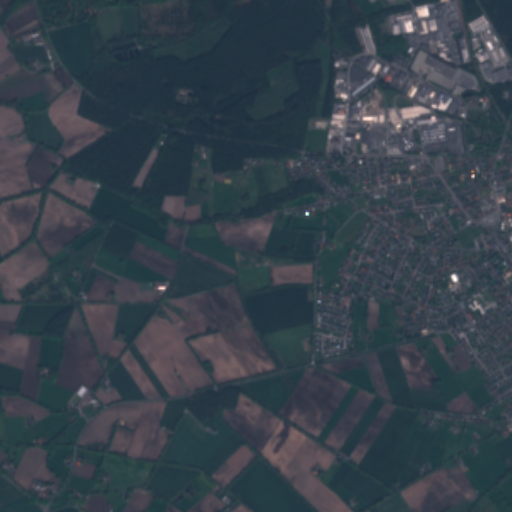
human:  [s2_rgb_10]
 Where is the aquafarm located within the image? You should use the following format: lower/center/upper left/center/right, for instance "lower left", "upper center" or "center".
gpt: The aquafarm is located in the upper left of the image.
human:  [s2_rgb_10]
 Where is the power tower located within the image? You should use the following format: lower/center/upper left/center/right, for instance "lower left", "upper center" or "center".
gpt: The power tower is located in the upper center of the image.
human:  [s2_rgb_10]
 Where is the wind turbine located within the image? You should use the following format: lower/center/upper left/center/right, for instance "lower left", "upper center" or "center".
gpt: The wind turbine is located in the lower left of the image.
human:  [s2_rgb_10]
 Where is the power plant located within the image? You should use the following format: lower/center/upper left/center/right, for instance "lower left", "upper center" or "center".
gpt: There is no power plant in the image.